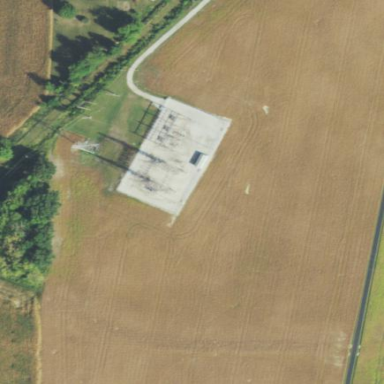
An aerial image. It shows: Power substation with transmission level designation. It is enclosed by fence.